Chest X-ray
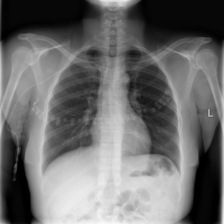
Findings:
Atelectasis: negative
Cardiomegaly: negative
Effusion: negative
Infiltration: negative
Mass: negative
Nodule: negative
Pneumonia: negative
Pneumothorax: negative
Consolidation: negative
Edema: negative
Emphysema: negative
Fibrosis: negative
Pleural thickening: negative
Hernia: negative